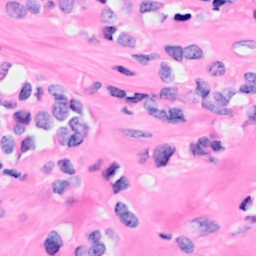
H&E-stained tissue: Breast